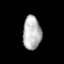
Tissue: prostate
Cell type: T cells
Senescence score: 0.3519
Nuclear area (px): 596
Mean DAPI intensity: 182.111